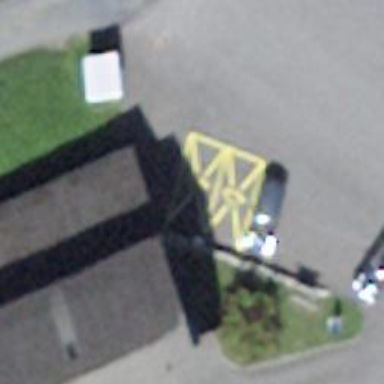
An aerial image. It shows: Charging station.